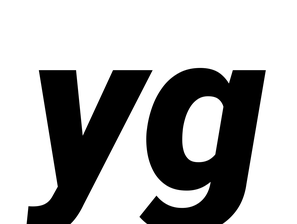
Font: Roboto-Italic_Black_Italic